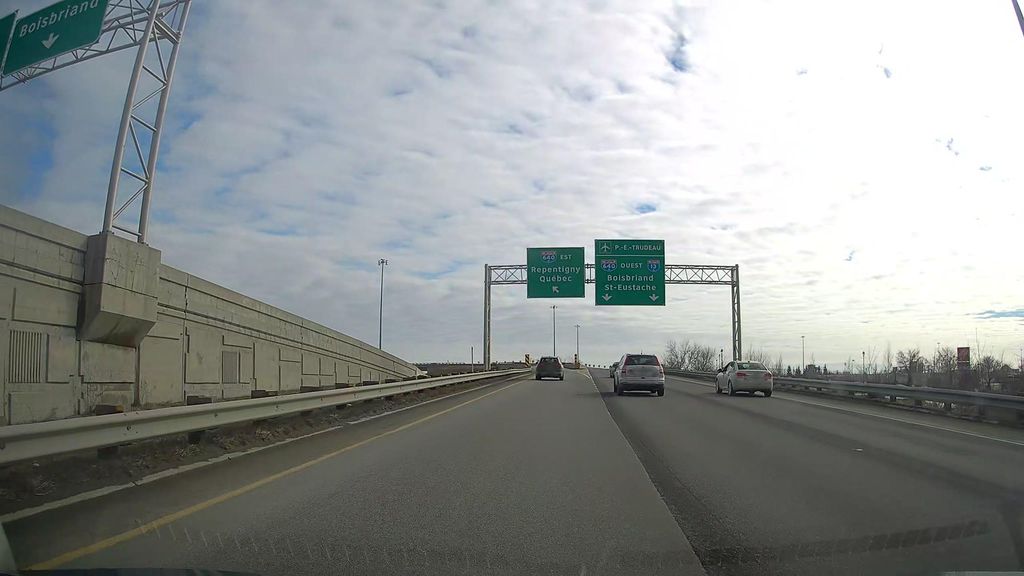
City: montreal